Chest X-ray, AP view. Patient: 9 years old, sex M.
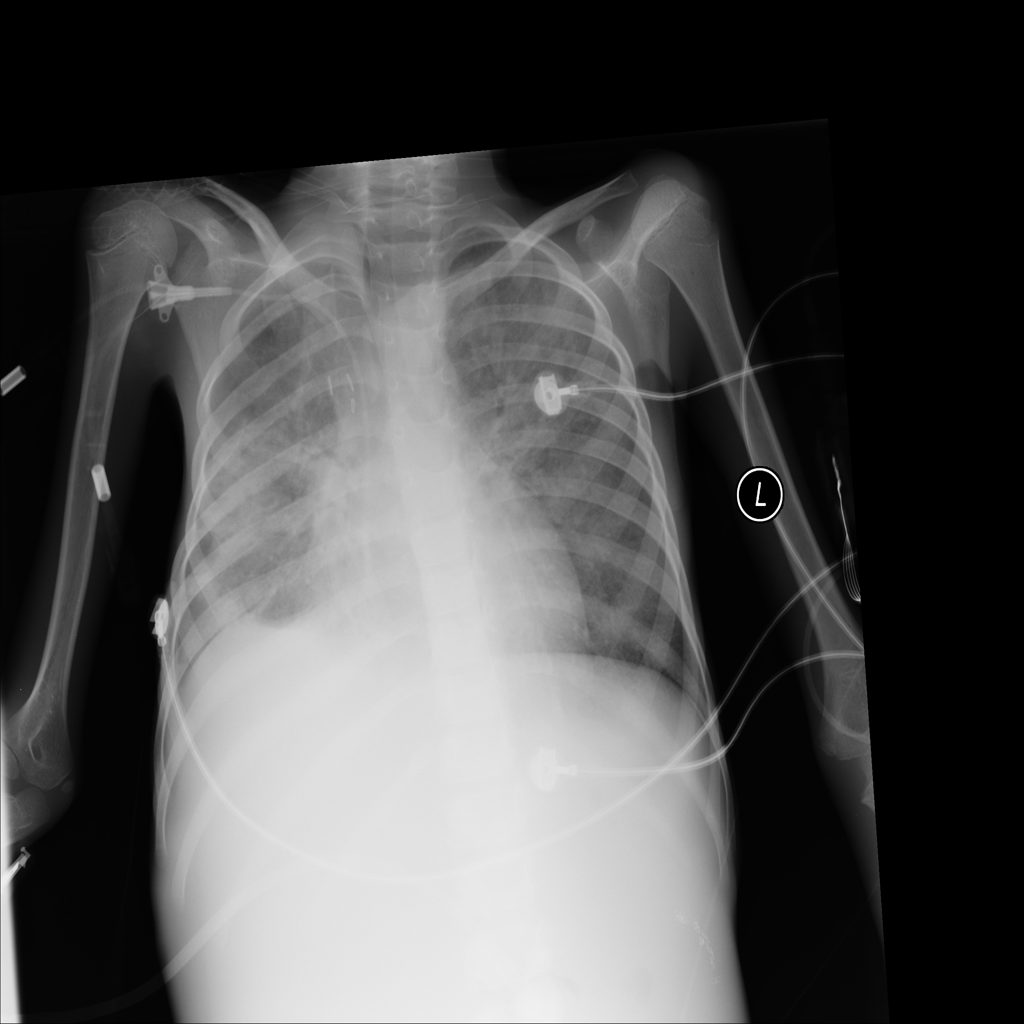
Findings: Pneumonia